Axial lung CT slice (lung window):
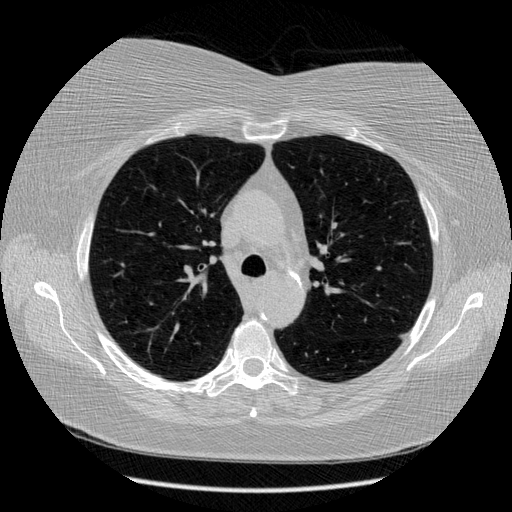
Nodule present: no